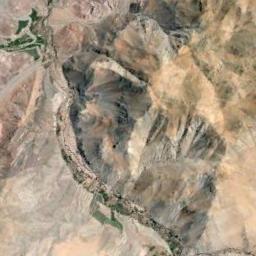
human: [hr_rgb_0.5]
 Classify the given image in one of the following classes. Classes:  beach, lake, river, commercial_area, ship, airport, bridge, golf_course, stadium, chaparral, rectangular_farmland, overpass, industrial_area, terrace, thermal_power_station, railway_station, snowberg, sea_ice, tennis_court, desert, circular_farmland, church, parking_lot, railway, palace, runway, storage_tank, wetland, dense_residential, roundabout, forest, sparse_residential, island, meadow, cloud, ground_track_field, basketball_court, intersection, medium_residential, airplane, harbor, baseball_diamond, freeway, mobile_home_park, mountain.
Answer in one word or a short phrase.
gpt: mountain